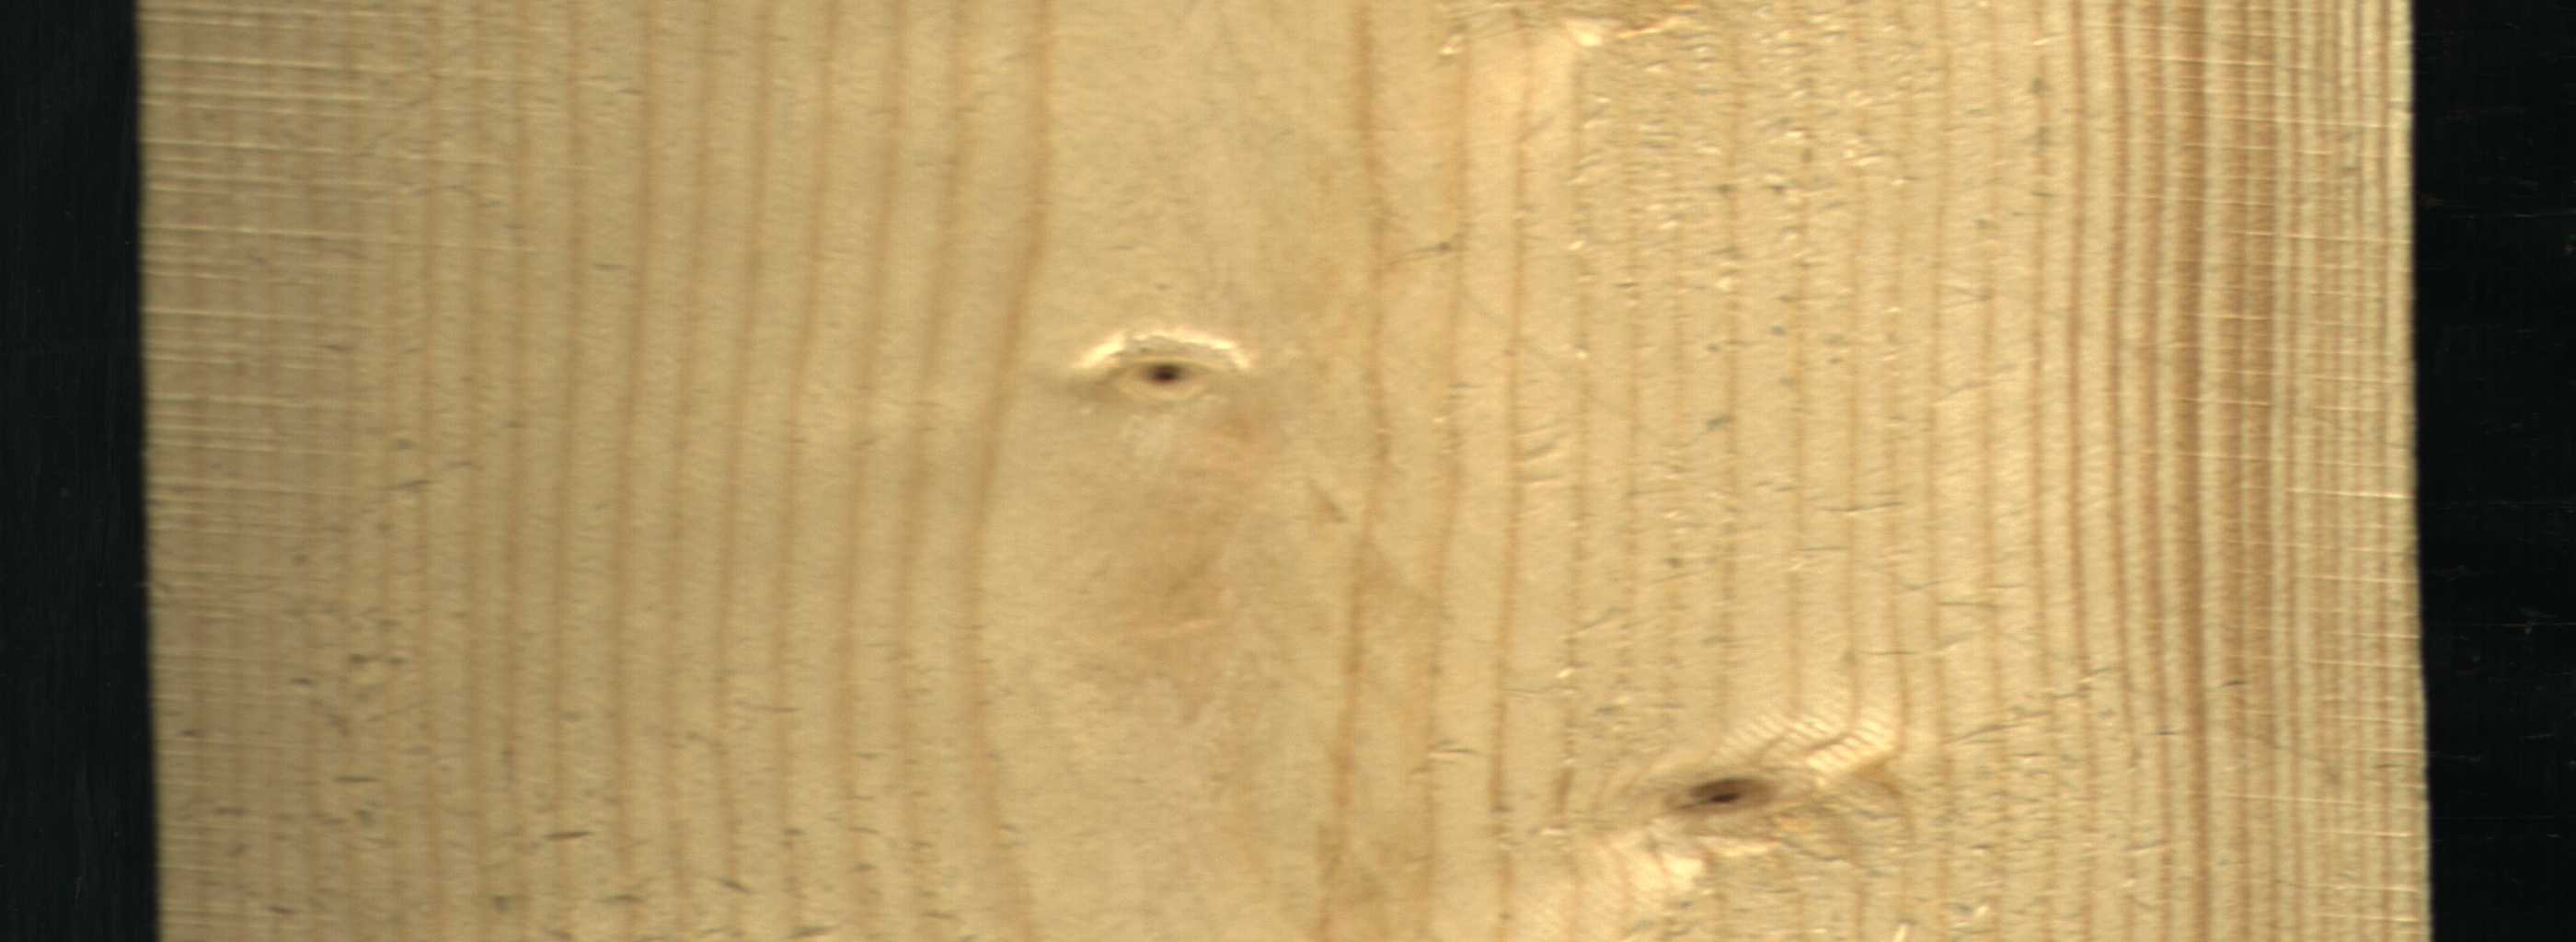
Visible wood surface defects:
Live_Knot
Live_Knot